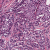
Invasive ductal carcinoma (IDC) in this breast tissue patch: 1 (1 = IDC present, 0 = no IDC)